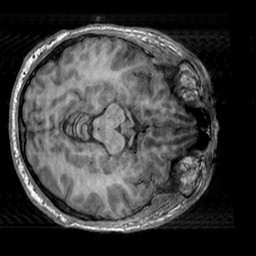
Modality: T1w
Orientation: axial
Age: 39
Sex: male
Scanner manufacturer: siemens
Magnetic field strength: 3 T
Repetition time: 2.3 s
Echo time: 0.00303 s